Question: I have a toolbar with buttons, some have text in them and others don't. For some reason I don't really understand, they don't vertically align.
Why? and how to fix it?

'''
#tools{
border: 1px solid black;
}
#tools button{
border-width: 2px;
border-style: outset;
border-color: #ccc;
height: 24px;
width: 24px;
font-size: 9pt;
}
#tools button:active{
border-style: inset;
}
button.Bl{
font-weight: bold;
}
button.Bo{
font-style: italic;
}
button.B4{
background-color: #A00;
text-shadow: 0.15em 0.15em #2A0000;
}
button.Bc{
background-color: #F55;
text-shadow: 0.15em 0.15em #3F1515;
}
'''
'''
<div id="tools">
<button class="B4 pallete" title="SS4 Dark Red"></button>
<button class="Bc pallete" title="SSc Red"></button>
<button class="Bl pallete" title="SSr Bold">B</button>
<button class="Bo pallete" title="SSr Italic">I</button>
</div>
'''
<URL>
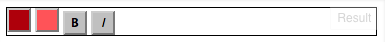
Answer: Suppose that we have the following HTML (similar to the above):
'''
<div id="tools">
<button class="ExA pallete" title="Example Auto">E</button>
<button class="Ex0 pallete" title="Example Zero">E</button>
<button class="B4 pallete" title="SS4 Dark Red"></button>
<button class="Bc pallete" title="SSc Red"></button>
<button class="Bl pallete" title="SSr Bold">B</button>
<button class="Bo pallete" title="SSr Italic">I</button>
</div>
'''
I added two more buttons to illustrate a few concepts.
Let's look at the following CSS rules:
'''
#tools{ border: 1px solid black; }
button{
border-width: 2px;
border-style: outset;
border-color: #ccc;
height: 48px;
width: 48px;
font-size: 24pt;
vertical-align: baseline;
}
button:active{
border-style: inset;
}
button.Bl { font-weight: bold; }
button.Bo { font-style: italic; }
button.B4{
background-color: #A00;
text-shadow: 0.15em 0.15em #2A0000;
}
button.Bc{
background-color: #F55;
text-shadow: 0.15em 0.15em #3F1515;
height: auto;
}
button.ExA {}
button.Ex0 {
height: auto;
font-size: 0;
}
'''
Here we have six inline elements, all buttons, forming a line box, shown below:

The browser will compute a height for each inline element and then use the vertical alignment property (baseline by default) to align them with respect to each other.
In the case of the first two boxes and the last two boxes, there is a character
content with a specified font-size, 24pt in this example (exept for the 0pt one, which I will explain shortly).
In this case, the 1st, 5th and 6th boxes behave as expected, the three letters are
aligned vertically to a common baseline.
The 3rd and 4th buttons do not have a character, so the height of the inline box
computes to zero (line-height only applies to text). In the 3rd button, the button
has a fixed height so the browser vertically aligns the element to the baseline such
that the half the height is above the baseline and half below. This is more obvious
if you set 'height: auto' for the 4th button, which will shrink the element to
zero height (except for the borders) and we see that the 0+margin element aligns
with the common baseline.
To confirm the behavior, consider the 2nd button, which has a character, and 'height: auto'
and 'font-size: 0'. In this case, the zero font-size forces the inline box height to
shrink to zero, and the height shrinks to zero (and border widths).
So, a button with no text is equivalent to a button with text displayed with a zero
font height.
All of this behavior is implied by the CSS specification:
<URL>
You need to read the sections carefully to tease out the implications.
See demo at: <URL>